Question: I am looking to build an Excel worksheet that has a list of items in column A, each paired with a command button in column B. Ideally it would look like this:

When pressing a button, the value in the adjacent column A would be copied to a different worksheet. I understand this is possible to do with a CommandButton_Click() sub, but I will have around 200 buttons and from my understanding, I'd have to do a different sub for each one. Is there a way to avoid this? Is there some code that would apply to all buttons and if a button is pressed it would copy the adjacent column? An example of my current sub is:
'''
Sub CommandButton_Click()
Dim rs As Integer
rs = ActiveSheet.Buttons(1).TopLeftCell.Row
Worksheets("Sheet1").Range("A" & rs).Copy _
Worksheets("Sheet2").Range("A" & rs)
End Sub
'''
Hopefully you guys understand what I'm trying to do here. Any help is appreciated!
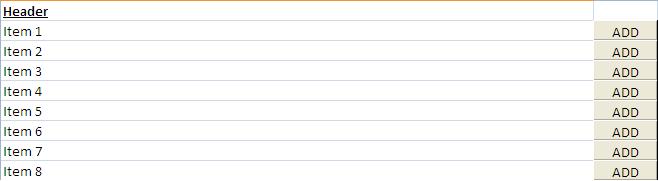
Answer: Your button-creating code:
'''
Sub AddButtons()
On Error Resume Next
Dim c As Range, myRange As Range
Set myRange = Selection
For Each c In myRange.Cells
ActiveSheet.Buttons.Add(c.Left, c.Top, c.Width, c.Height).Select
With Selection
.Characters.Text = "ADD"
.Name = c.Address ' names with cell address
End With
Next
myRange.Select
End Sub
'''
Handler:
'''
Sub ButtonClicked()
Dim c as Range
Set c = Activesheet.Range(Application.Caller)
c.entirerow.copy sheets("Sheet2").cells(c.row,1)
End Sub
'''